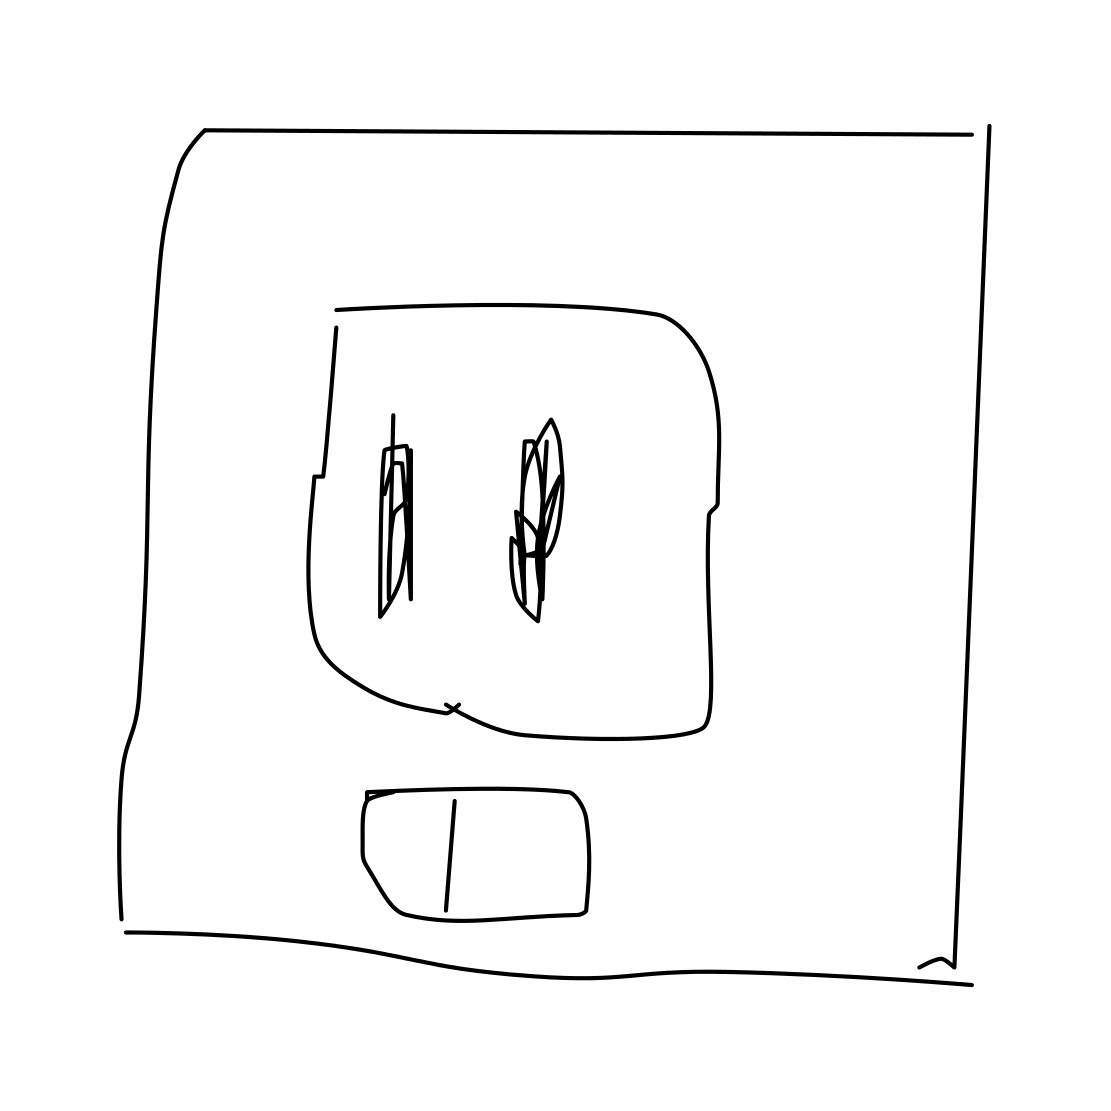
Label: power outlet